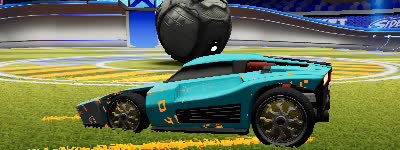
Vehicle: breakout